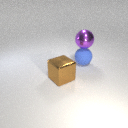
large brown metal cube in front of large blue rubber sphere